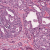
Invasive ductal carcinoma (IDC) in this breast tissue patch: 0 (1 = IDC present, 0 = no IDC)